Question: I have a task which runs once via 'CELERYBEAT_SCHEDULE'.
The task simply calls a function in the database:
'''
@app.task
def calculate_common_locations():
db.execute("SELECT * FROM calculate_centroids('b')")
'''
This is the entry in 'CELERYBEAT_SCHEDULE':
'''
CELERYBEAT_SCHEDULE = {
'common_locations': {
'task': 'clients.tasks.calculate_common_locations',
'schedule': crontab(hour=23, day_of_week='sun'), #every week
},
[..]
}
'''
The schedule includes more tasks that run or . These tasks seem to be not re-run many times.
Celery flower shows the task is executed more than 20 times.
The first one started as scheduled, runs ~100s, succeeds and then starts again.

There is only one celerybeat running:
'''
ps -Af | grep celerybeat
foo 24359 779 0 01:53 ? 00:00:04 [celeryd: celery@celery:MainProcess] -active- (worker --beat --app=cloud.celeryapp:app --concurrency=10 -l INFO -s /home/foo/run/celerybeat-schedule --pidfile=/home/foo/run/celerybeat.pid)
'''
This is how celery gets started (via supervisord):
'''
celery worker --beat --app=cloud.celery app:app --concurrency=10 -l INFO -s /home/foo/run/celerybeat-schedule --pidfile=/home/foo/run/celerybeat.pid
'''
I have tested it without the switch. The database function is still executed multiple times.
The function reads from a large table (> 1 Mil rows) that is inserted into quite often (a couple of times a second). Postgres locks show that all locks are granted.
Is it possible that the task is being re-run because the query terminates at some point?
- '.delay()'- -
Versions:
- -
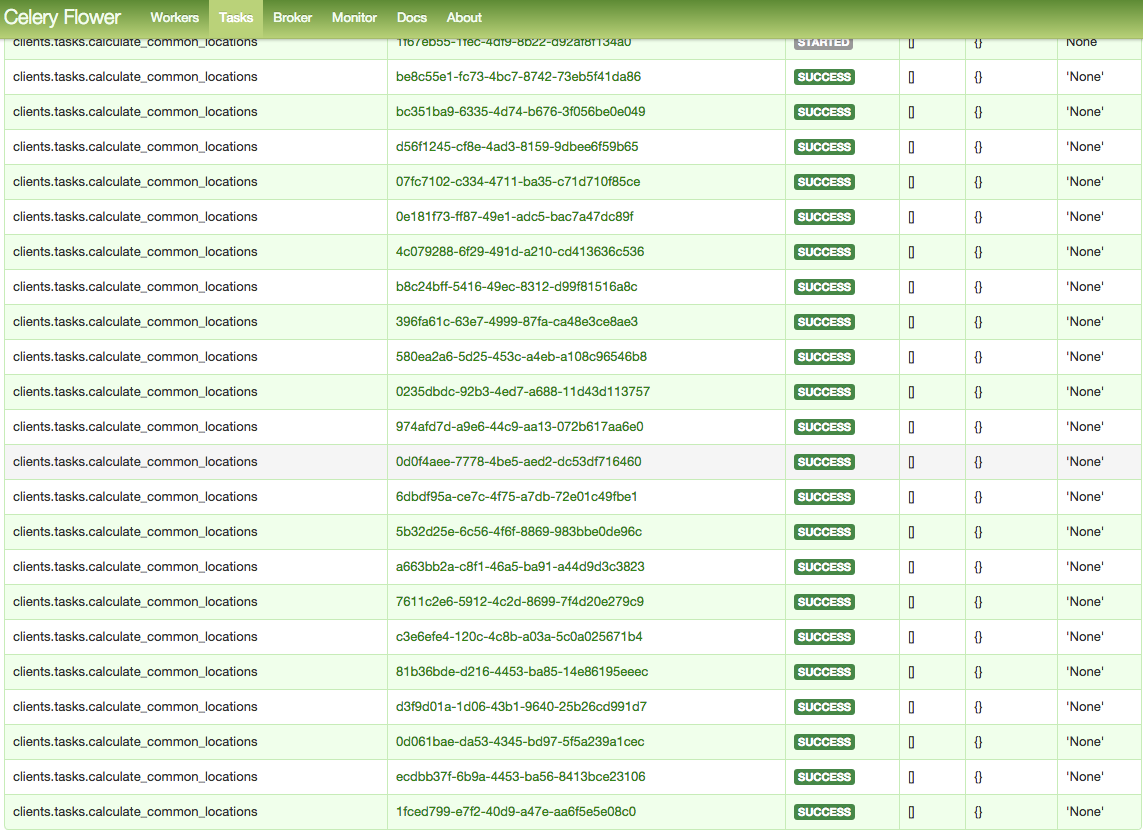
Answer: This may make more sense if you consider what 'crontab(hour=23, day_of_week='sun')' does:
'''
>>> crontab(hour=23, day_of_week='sun')
<crontab: * 23 sun * * (m/h/d/dM/MY)>
'''
So what this means is that the task will execute at 11pm every sunday.
If you want it to execute only at the first minute you can specify:
'''
crontab(minute=0, hour=23, day_of_week='sun')
'''